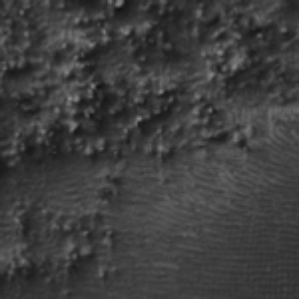
Label: frost